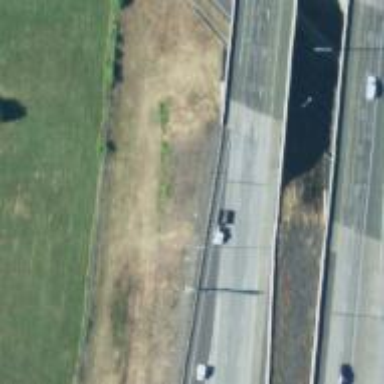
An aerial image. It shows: Bridge over motorway.